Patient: sex M, age 71
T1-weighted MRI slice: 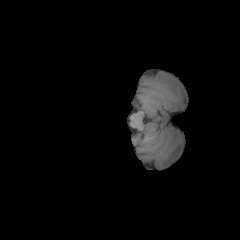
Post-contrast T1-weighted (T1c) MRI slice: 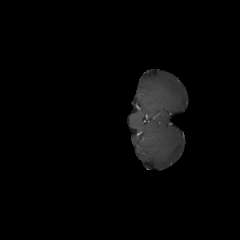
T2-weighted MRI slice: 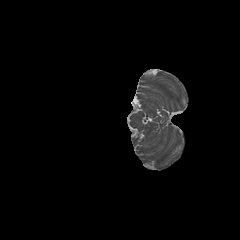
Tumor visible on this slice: no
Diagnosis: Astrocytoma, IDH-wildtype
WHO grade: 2